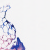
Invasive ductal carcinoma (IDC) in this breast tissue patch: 0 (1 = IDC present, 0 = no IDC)